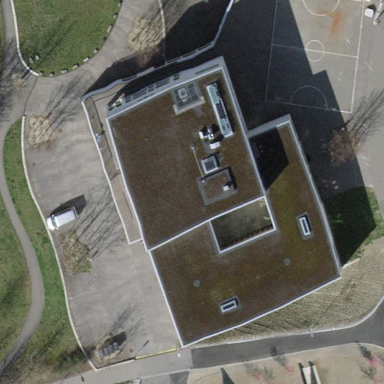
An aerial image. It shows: Building.